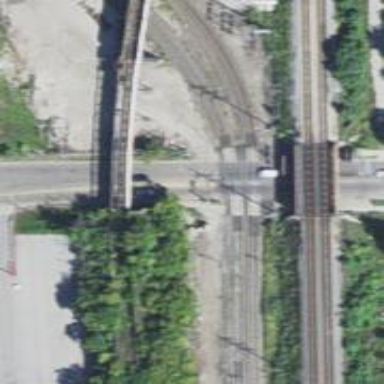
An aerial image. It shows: Crossing for the railway.